Interaction volume radius: 5 \u00c5
Interaction volume height: 30 \u00c5
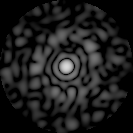
Disorder parameter: 0.8677